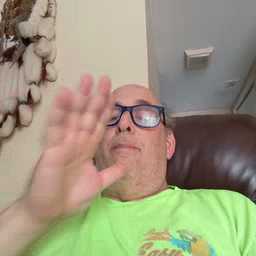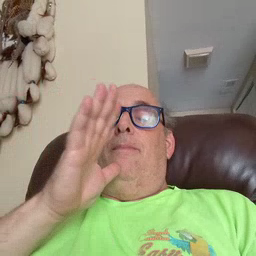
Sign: mom